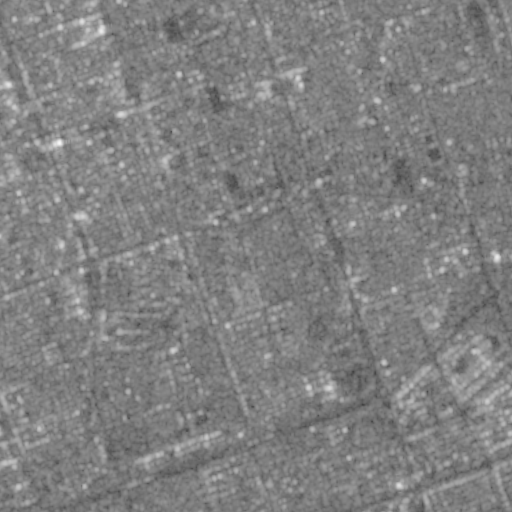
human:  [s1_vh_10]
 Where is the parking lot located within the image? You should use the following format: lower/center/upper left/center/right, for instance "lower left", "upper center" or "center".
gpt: The parking lot is located in the upper right of the image.
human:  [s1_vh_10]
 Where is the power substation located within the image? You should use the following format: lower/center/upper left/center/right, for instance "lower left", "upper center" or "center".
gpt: The power substation is located in the lower right of the image.
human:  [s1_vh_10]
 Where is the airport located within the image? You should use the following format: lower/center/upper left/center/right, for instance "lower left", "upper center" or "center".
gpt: There is no airport in the image.

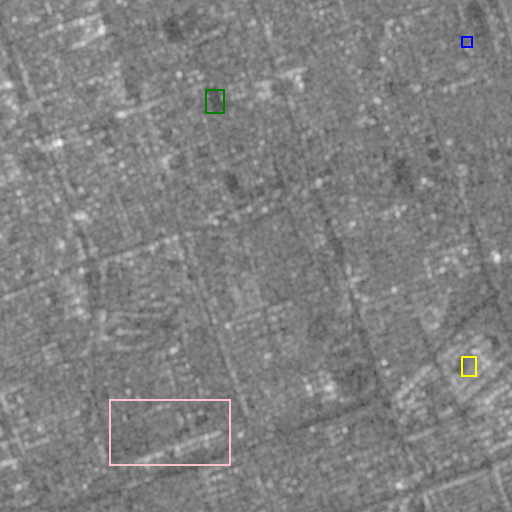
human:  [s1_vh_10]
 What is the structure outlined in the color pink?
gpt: The structure outlined in pink is a park.
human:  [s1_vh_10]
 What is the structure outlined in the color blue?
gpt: The structure outlined in blue is a parking lot.
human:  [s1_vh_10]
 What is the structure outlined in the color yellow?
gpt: The structure outlined in yellow is a power substation.
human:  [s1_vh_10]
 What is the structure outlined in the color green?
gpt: The structure outlined in green is a track.
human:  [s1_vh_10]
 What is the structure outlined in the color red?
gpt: There is no red outline.